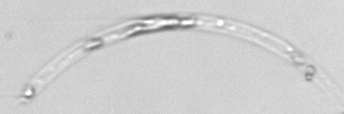
Label: Guinardia_striata